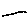
Label: line